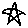
Label: star